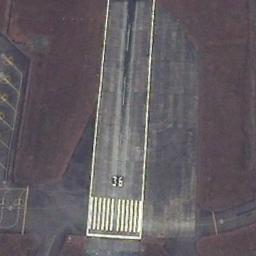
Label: runway